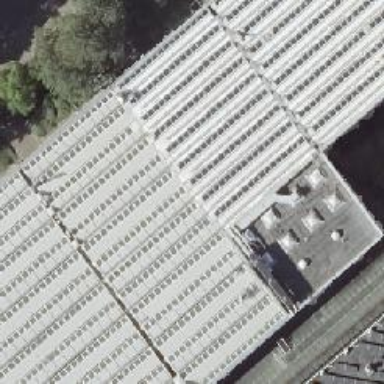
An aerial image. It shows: Gray building with flat gray roof.